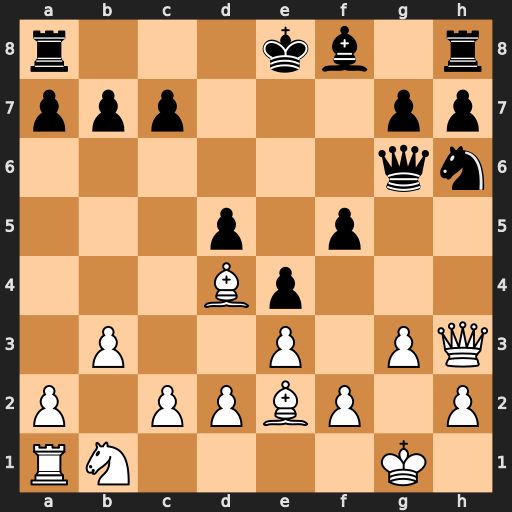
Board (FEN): r3kb1r/ppp3pp/6qn/3p1p2/3Bp3/1P2P1PQ/P1PPBP1P/RN4K1
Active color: w
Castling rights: kq
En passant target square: -
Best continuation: Bh5 O-O-O Bxg6